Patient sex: M
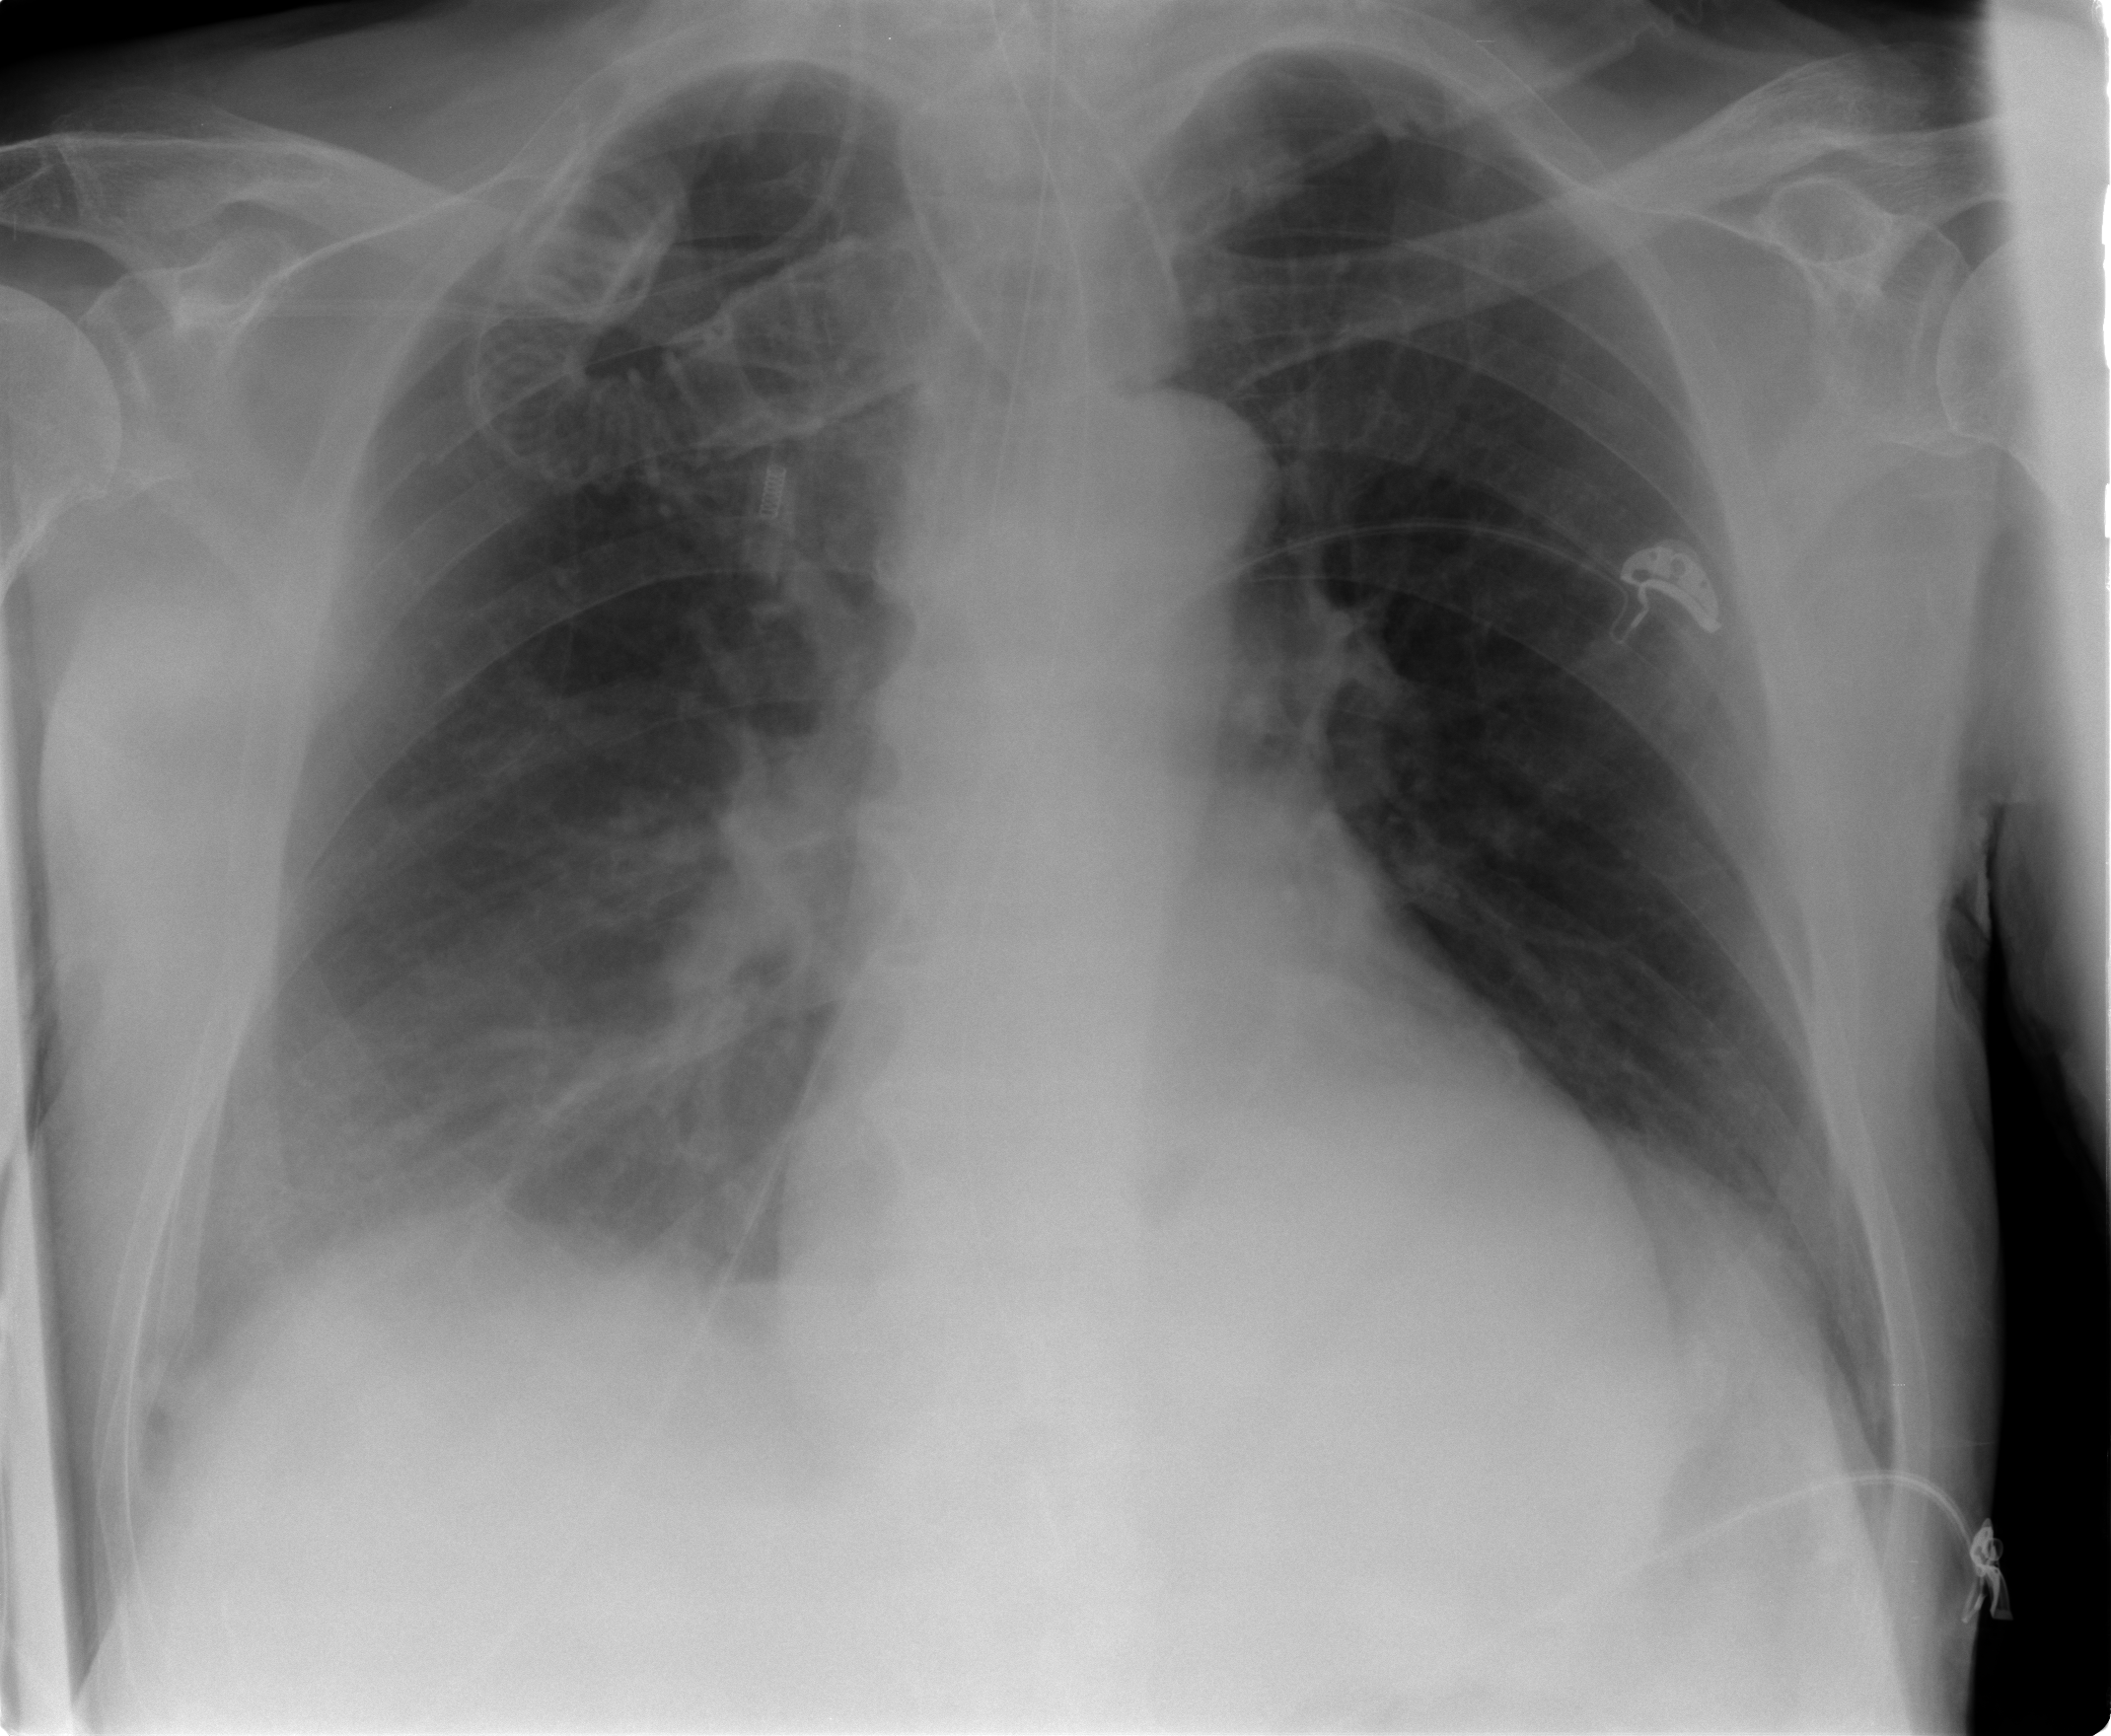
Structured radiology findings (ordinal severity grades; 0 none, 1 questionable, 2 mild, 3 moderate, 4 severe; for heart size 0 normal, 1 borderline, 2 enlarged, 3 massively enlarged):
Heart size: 2
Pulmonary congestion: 2
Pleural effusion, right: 2
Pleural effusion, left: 1
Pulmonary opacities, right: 0
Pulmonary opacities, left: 0
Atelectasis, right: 2
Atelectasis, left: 1